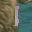
Label: 1